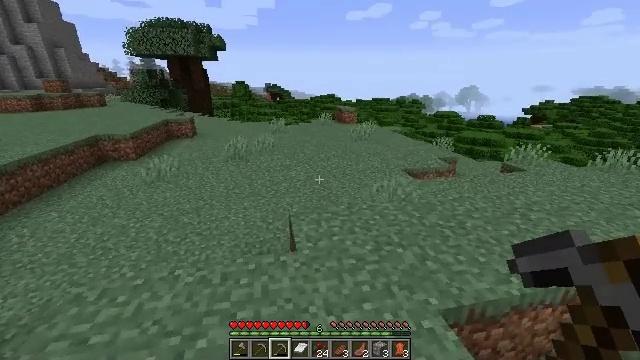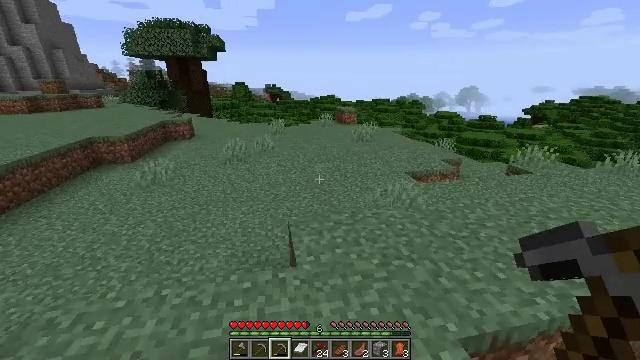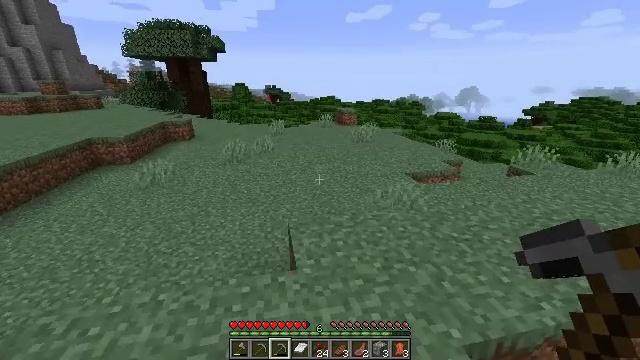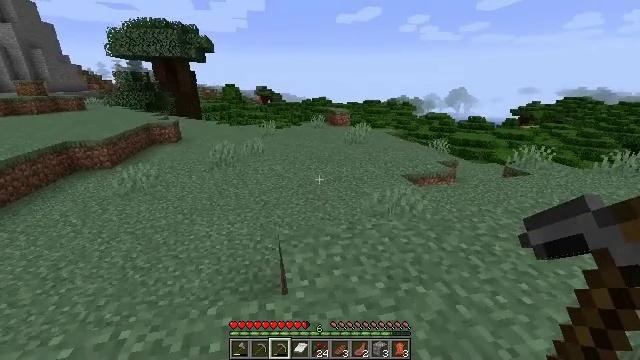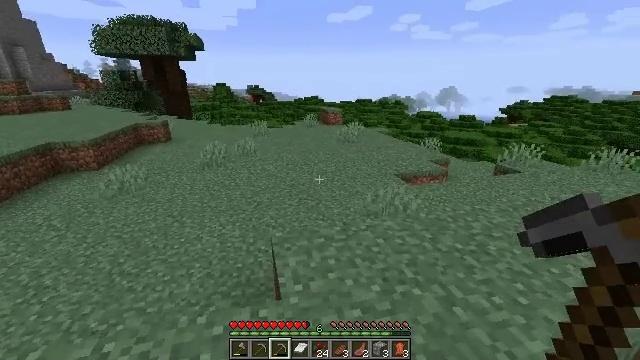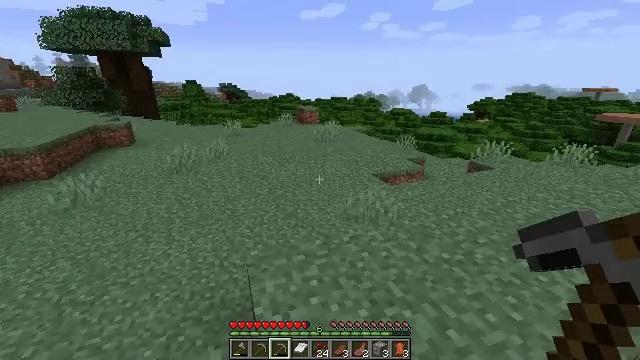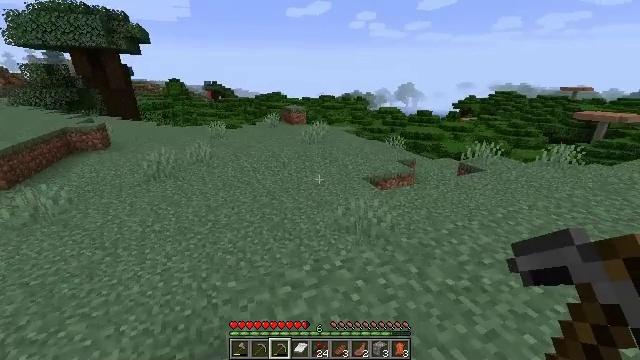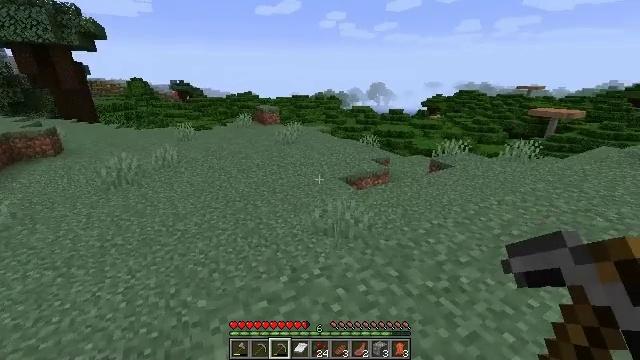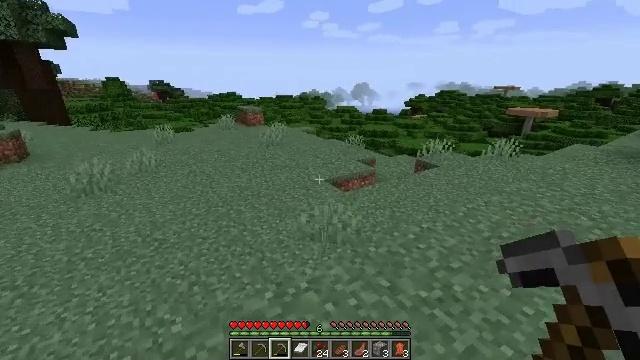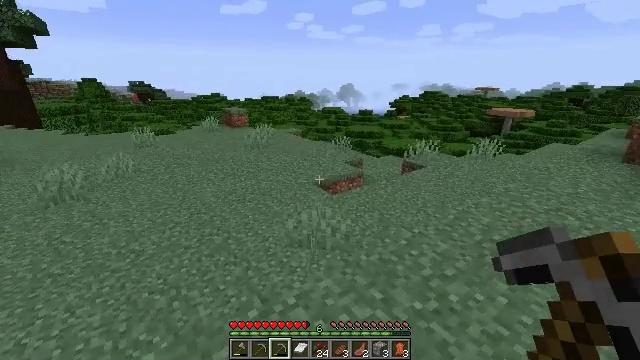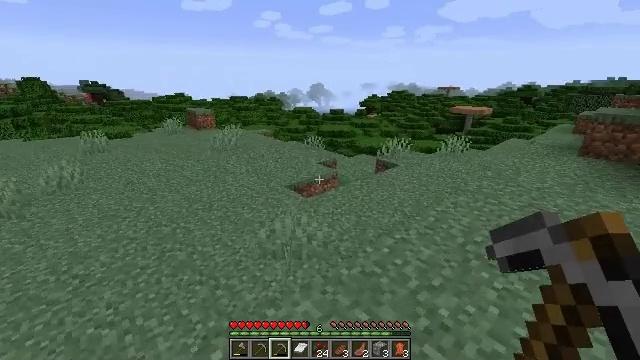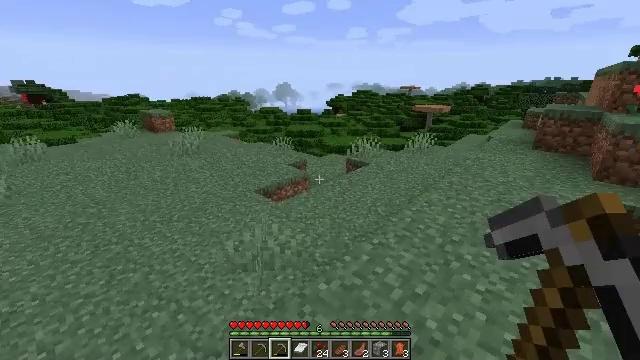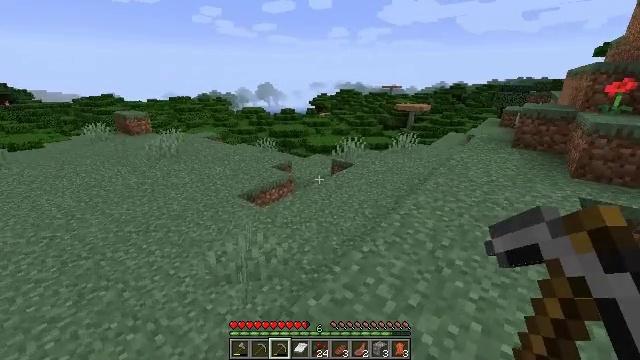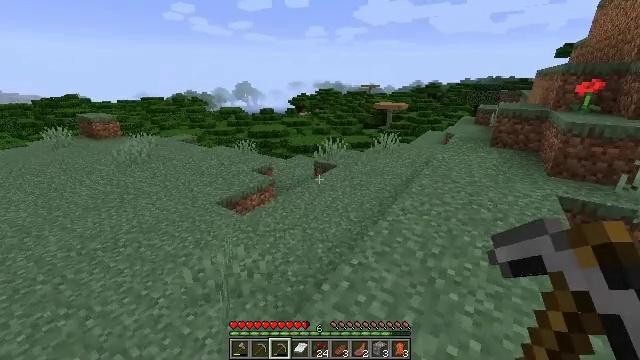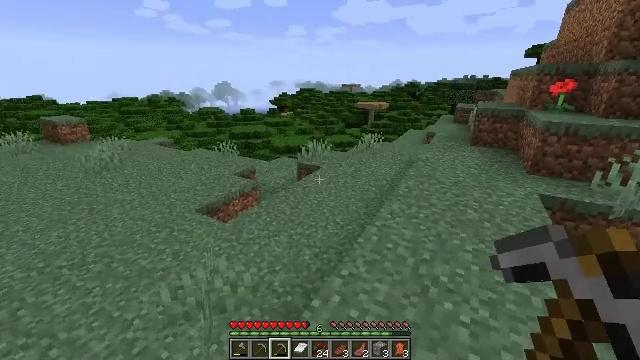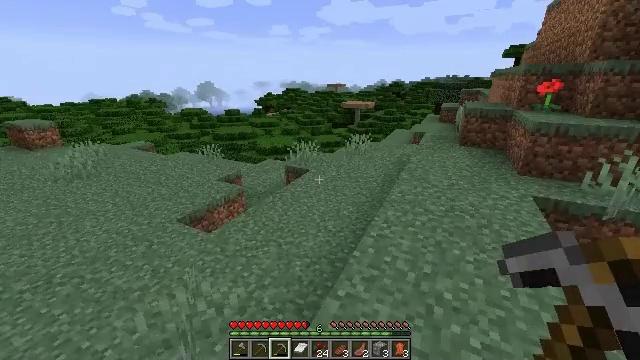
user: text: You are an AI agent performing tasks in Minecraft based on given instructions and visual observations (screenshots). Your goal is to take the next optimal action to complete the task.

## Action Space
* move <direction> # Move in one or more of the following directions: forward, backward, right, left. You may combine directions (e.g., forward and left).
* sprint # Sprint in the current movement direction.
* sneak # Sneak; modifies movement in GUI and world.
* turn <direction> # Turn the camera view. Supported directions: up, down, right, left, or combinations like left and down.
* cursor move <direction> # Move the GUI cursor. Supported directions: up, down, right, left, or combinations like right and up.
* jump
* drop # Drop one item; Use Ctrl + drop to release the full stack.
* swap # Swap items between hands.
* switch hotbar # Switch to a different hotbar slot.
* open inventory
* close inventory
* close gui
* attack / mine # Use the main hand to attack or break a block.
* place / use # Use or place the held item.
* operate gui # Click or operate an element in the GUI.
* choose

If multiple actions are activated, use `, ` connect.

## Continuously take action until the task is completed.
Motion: motion action
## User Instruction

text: Break the mushroom stem block.
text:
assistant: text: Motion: move forward
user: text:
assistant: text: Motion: move forward
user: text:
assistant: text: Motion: move forward, turn right
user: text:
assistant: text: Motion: move forward, turn right
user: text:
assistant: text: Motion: move forward, turn right
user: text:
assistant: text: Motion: move forward, turn right
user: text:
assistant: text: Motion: move forward, turn right
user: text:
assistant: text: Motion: move forward, turn right
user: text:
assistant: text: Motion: move forward, turn right
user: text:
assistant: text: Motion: move forward, turn right
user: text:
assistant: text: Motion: move forward, turn right
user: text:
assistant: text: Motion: move forward, turn right
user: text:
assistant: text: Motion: move forward, turn right
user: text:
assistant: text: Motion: move forward, turn right
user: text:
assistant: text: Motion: move forward, turn right
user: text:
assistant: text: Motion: move forward, turn right
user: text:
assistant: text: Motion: move forward, turn right
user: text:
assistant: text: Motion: move forward, turn right
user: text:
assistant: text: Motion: move forward
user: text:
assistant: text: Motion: move forward
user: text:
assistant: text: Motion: move forward
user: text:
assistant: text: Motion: move forward
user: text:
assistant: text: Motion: move forward
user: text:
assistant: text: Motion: move forward
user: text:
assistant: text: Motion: move forward
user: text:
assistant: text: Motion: move forward
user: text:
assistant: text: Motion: move forward
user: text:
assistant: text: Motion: move forward
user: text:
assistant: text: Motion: move forward
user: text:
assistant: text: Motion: move forward